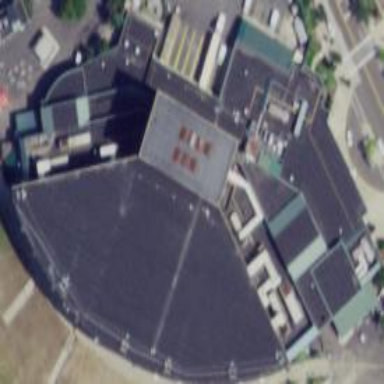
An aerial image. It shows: Theatre building.